Interaction volume radius: 5 \u00c5
Interaction volume height: 20 \u00c5
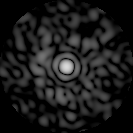
Disorder parameter: 0.8549